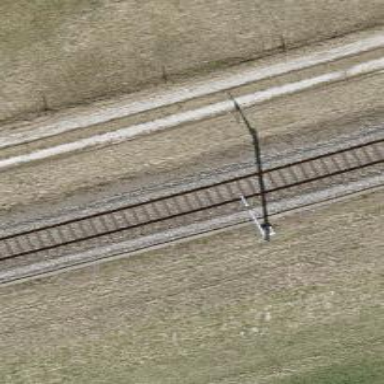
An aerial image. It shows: Catenary mast for power lines.